Question: I am using WCF in VS2010 with vb.net. I need call a WCF service method from jQuery.
I have this service: ('CustomerSearch.svc')
'''
<%@ ServiceHost Language="VB" Debug="true" Service="CustomerSearch"
CodeBehind="~/App_Code/Classes/Customer/CustomerSearch.vb" %>
'''
And I have this interface: ('ICustomerSearch')
'''
Imports System.ServiceModel
Imports System.ServiceModel.Web
Imports System.Runtime.Serialization
<ServiceContract()>
Public Interface ICustomerSearch
<OperationContract()>
<System.ServiceModel.Web.WebInvoke(Method:="POST", _
ResponseFormat:=System.ServiceModel.Web.WebMessageFormat.Json)> _
Function GetCustomer(ByVal CustomerSearch As String) As String
End Interface
'''
This is my implementation: ('CustomerSearch')
'''
Imports System.ServiceModel.Activation
Imports System.Data
Imports System.ServiceModel
Imports System.ServiceModel.Web
Imports System.Web.Script.Serialization
<AspNetCompatibilityRequirements(RequirementsMode:=AspNetCompatibilityRequirementsMode.Allowed)> _
Public Class CustomerSearch
Implements ICustomerSearch
<WebInvoke(Method:="POST", ResponseFormat:=WebMessageFormat.Json)> _
Public Function GetCustomer(ByVal CustomerSearch As String) As String Implements ICustomerSearch.GetCustomer
Dim customers As New List(Of Object)()
Dim objSqlWrapper As New CADatabase.SqlWrapper
Dim objRsCustomer As System.Data.DataSet
......
Return (New JavaScriptSerializer().Serialize(customers))
End Function
End Class
'''
This is one part of my html page :
'''
$.ajax({
type: "POST",
contentType: "application/json; charset=utf-8",
url: "/WCF/Reservauto/Customers/CustomerSearch.svc/GetCustomer",
data: '{"CustomerSearch": "' + $("#CustomerNameSearch").val() + '"}',
processData: false,
dataType: "json",
success: function(data) {
strListStations = $( 'Station', data ).map(function() {
return {
value: $(this).attr('StationNo') + ' - ' + $(this).text(),
id: new google.maps.LatLng($(this).attr('Latitude'), $(this).attr('Longitude')),
latitude: $(this).attr('Latitude'),
longitude: $(this).attr('Longitude')
};
}).get();
$('#CustomerNameSearch').autocomplete({
source: strListStations,
minLength: 2,
select: function(event, ui) {
$('#CustomerStationID').val('');
$('#MapAddress').val('');
}
}).autocomplete("widget").addClass("fixed-height");
},
error: function (x, e) {
if (x.status == 0) {
alert('You are offline!!
Please Check Your Network.');
} else if (x.status == 404) {
alert('Requested URL not found.');
} else if (x.status == 500) {
alert('Internal Server Error.');
} else if (e == 'parsererror') {
alert('Error.
Parsing JSON Request failed.');
} else if (e == 'timeout') {
alert('Request Time out.');
} else {
alert('Unknow Error.
' + x.responseText);
}
}
});
'''
I can browse my service in my browser

I got this error :
> POST <URL>
'''
m.ajaxTransport.send @ jquery.min.js:4
m.extend.ajax @ jquery.min.js:4
(anonymous function) @ AbonneDossier.asp:107
m.Callbacks.j @ jquery.min.js:2
m.Callbacks.k.fireWith @ jquery.min.js:2
m.extend.ready @ jquery.min.js:2J @ jquery.min.js:2
'''
this is one part of my Web.config
'''
<system.serviceModel>
<behaviors>
<serviceBehaviors>
<behavior name="ServiceBehavior">
<serviceMetadata httpGetEnabled="true"/>
<serviceDebug includeExceptionDetailInFaults="true"/>
</behavior>
</serviceBehaviors>
<!--ASP.Net AJAX endpoint behaviour to enable AJAX calls to the service.-->
<endpointBehaviors>
<behavior name="ServiceAspNetAjaxBehavior">
<enableWebScript/>
<!--<webHttp/>-->
</behavior>
</endpointBehaviors>
</behaviors>
<serviceHostingEnvironment multipleSiteBindingsEnabled="true"/>
<!--Declare that our service use endpointBehaviors-->
<services>
<service name="CustomerSearch" behaviorConfiguration="ServiceBehavior">
<endpoint address="" binding="webHttpBinding" contract="CustomerSearch" behaviorConfiguration="ServiceAspNetAjaxBehavior">
<identity>
<dns value="localhost"/>
</identity>
</endpoint>
<endpoint contract="IMetadataExchange" binding="mexHttpBinding" address="mex" />
</service>
</services>
<bindings>
'''
How can I fix this error?
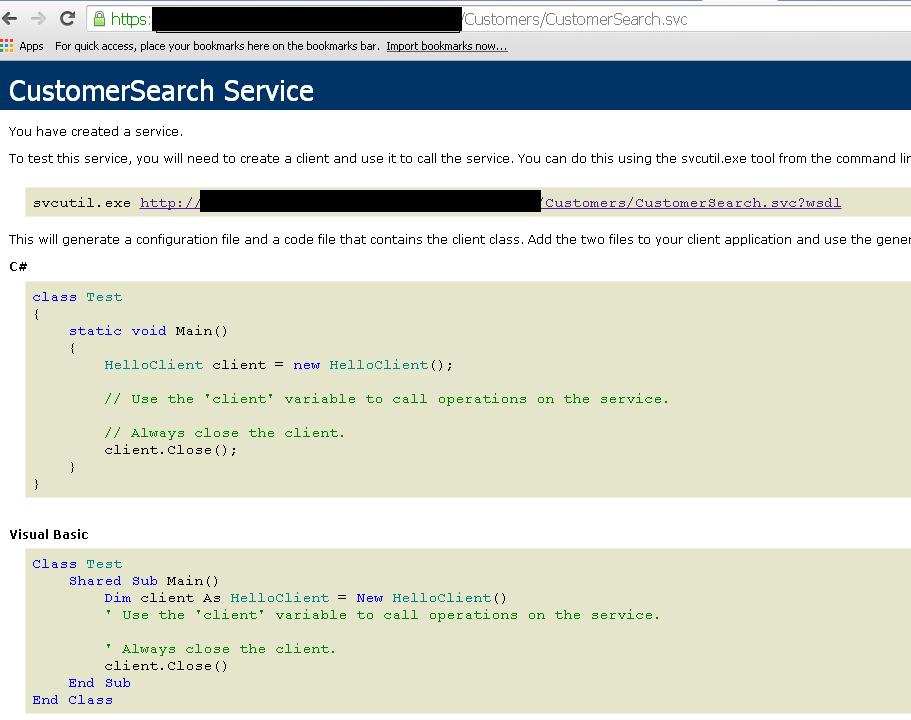
Answer: I found my solution:
I just add 'Factory' attribute in 'SVC' file.
'''
<%@ ServiceHost
Language="VB"
Debug="true"
Service="CustomerSearchService"
CodeBehind="~/App_Code/Classes/Customer/CustomerSearchService.vb"
Factory="System.ServiceModel.Activation.WebScriptServiceHostFactory"%>
'''
And I changed my web.Config
'''
<behaviors>
<serviceBehaviors>
<behavior name="ServiceBehavior">
<serviceMetadata httpGetEnabled="true" httpsGetEnabled="true"/>
<serviceDebug includeExceptionDetailInFaults="true"/>
</behavior>
</serviceBehaviors>
<endpointBehaviors>
<behavior name="EndpBehavior">
<webHttp/>
<dataContractSerializer maxItemsInObjectGraph="<PHONE>"/>
</behavior>
</endpointBehaviors>
</behaviors>
<services>
<service behaviorConfiguration="ServiceBehavior" name="CustomerSearchService">
<endpoint address="" binding="webHttpBinding" contract="ICustomerSearchService" behaviorConfiguration="EndpBehavior"/>
<endpoint contract="IMetadataExchange" binding="mexHttpBinding" address="mex" />
</service>
</services>
'''
After that it worked!